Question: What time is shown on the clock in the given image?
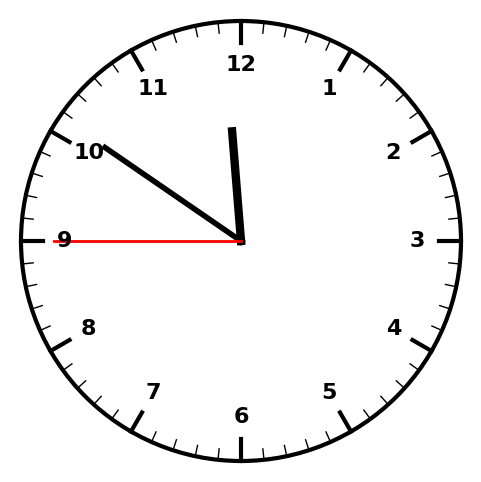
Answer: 11:50:45